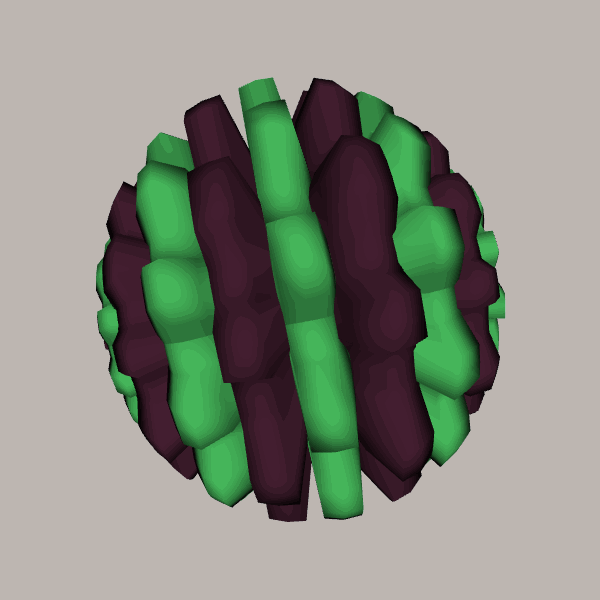
Background: light